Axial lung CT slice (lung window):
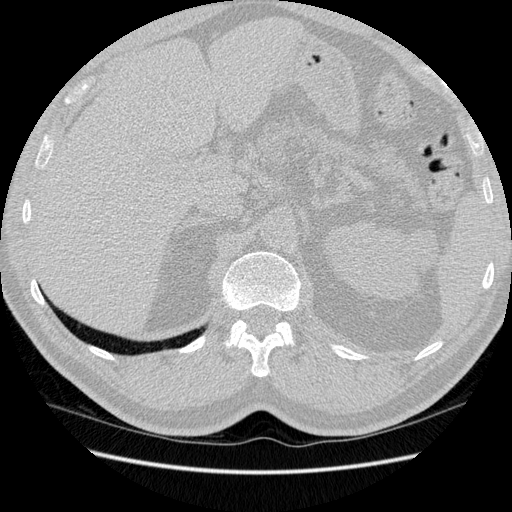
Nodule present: no